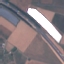
Land use / land cover: Highway